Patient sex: F
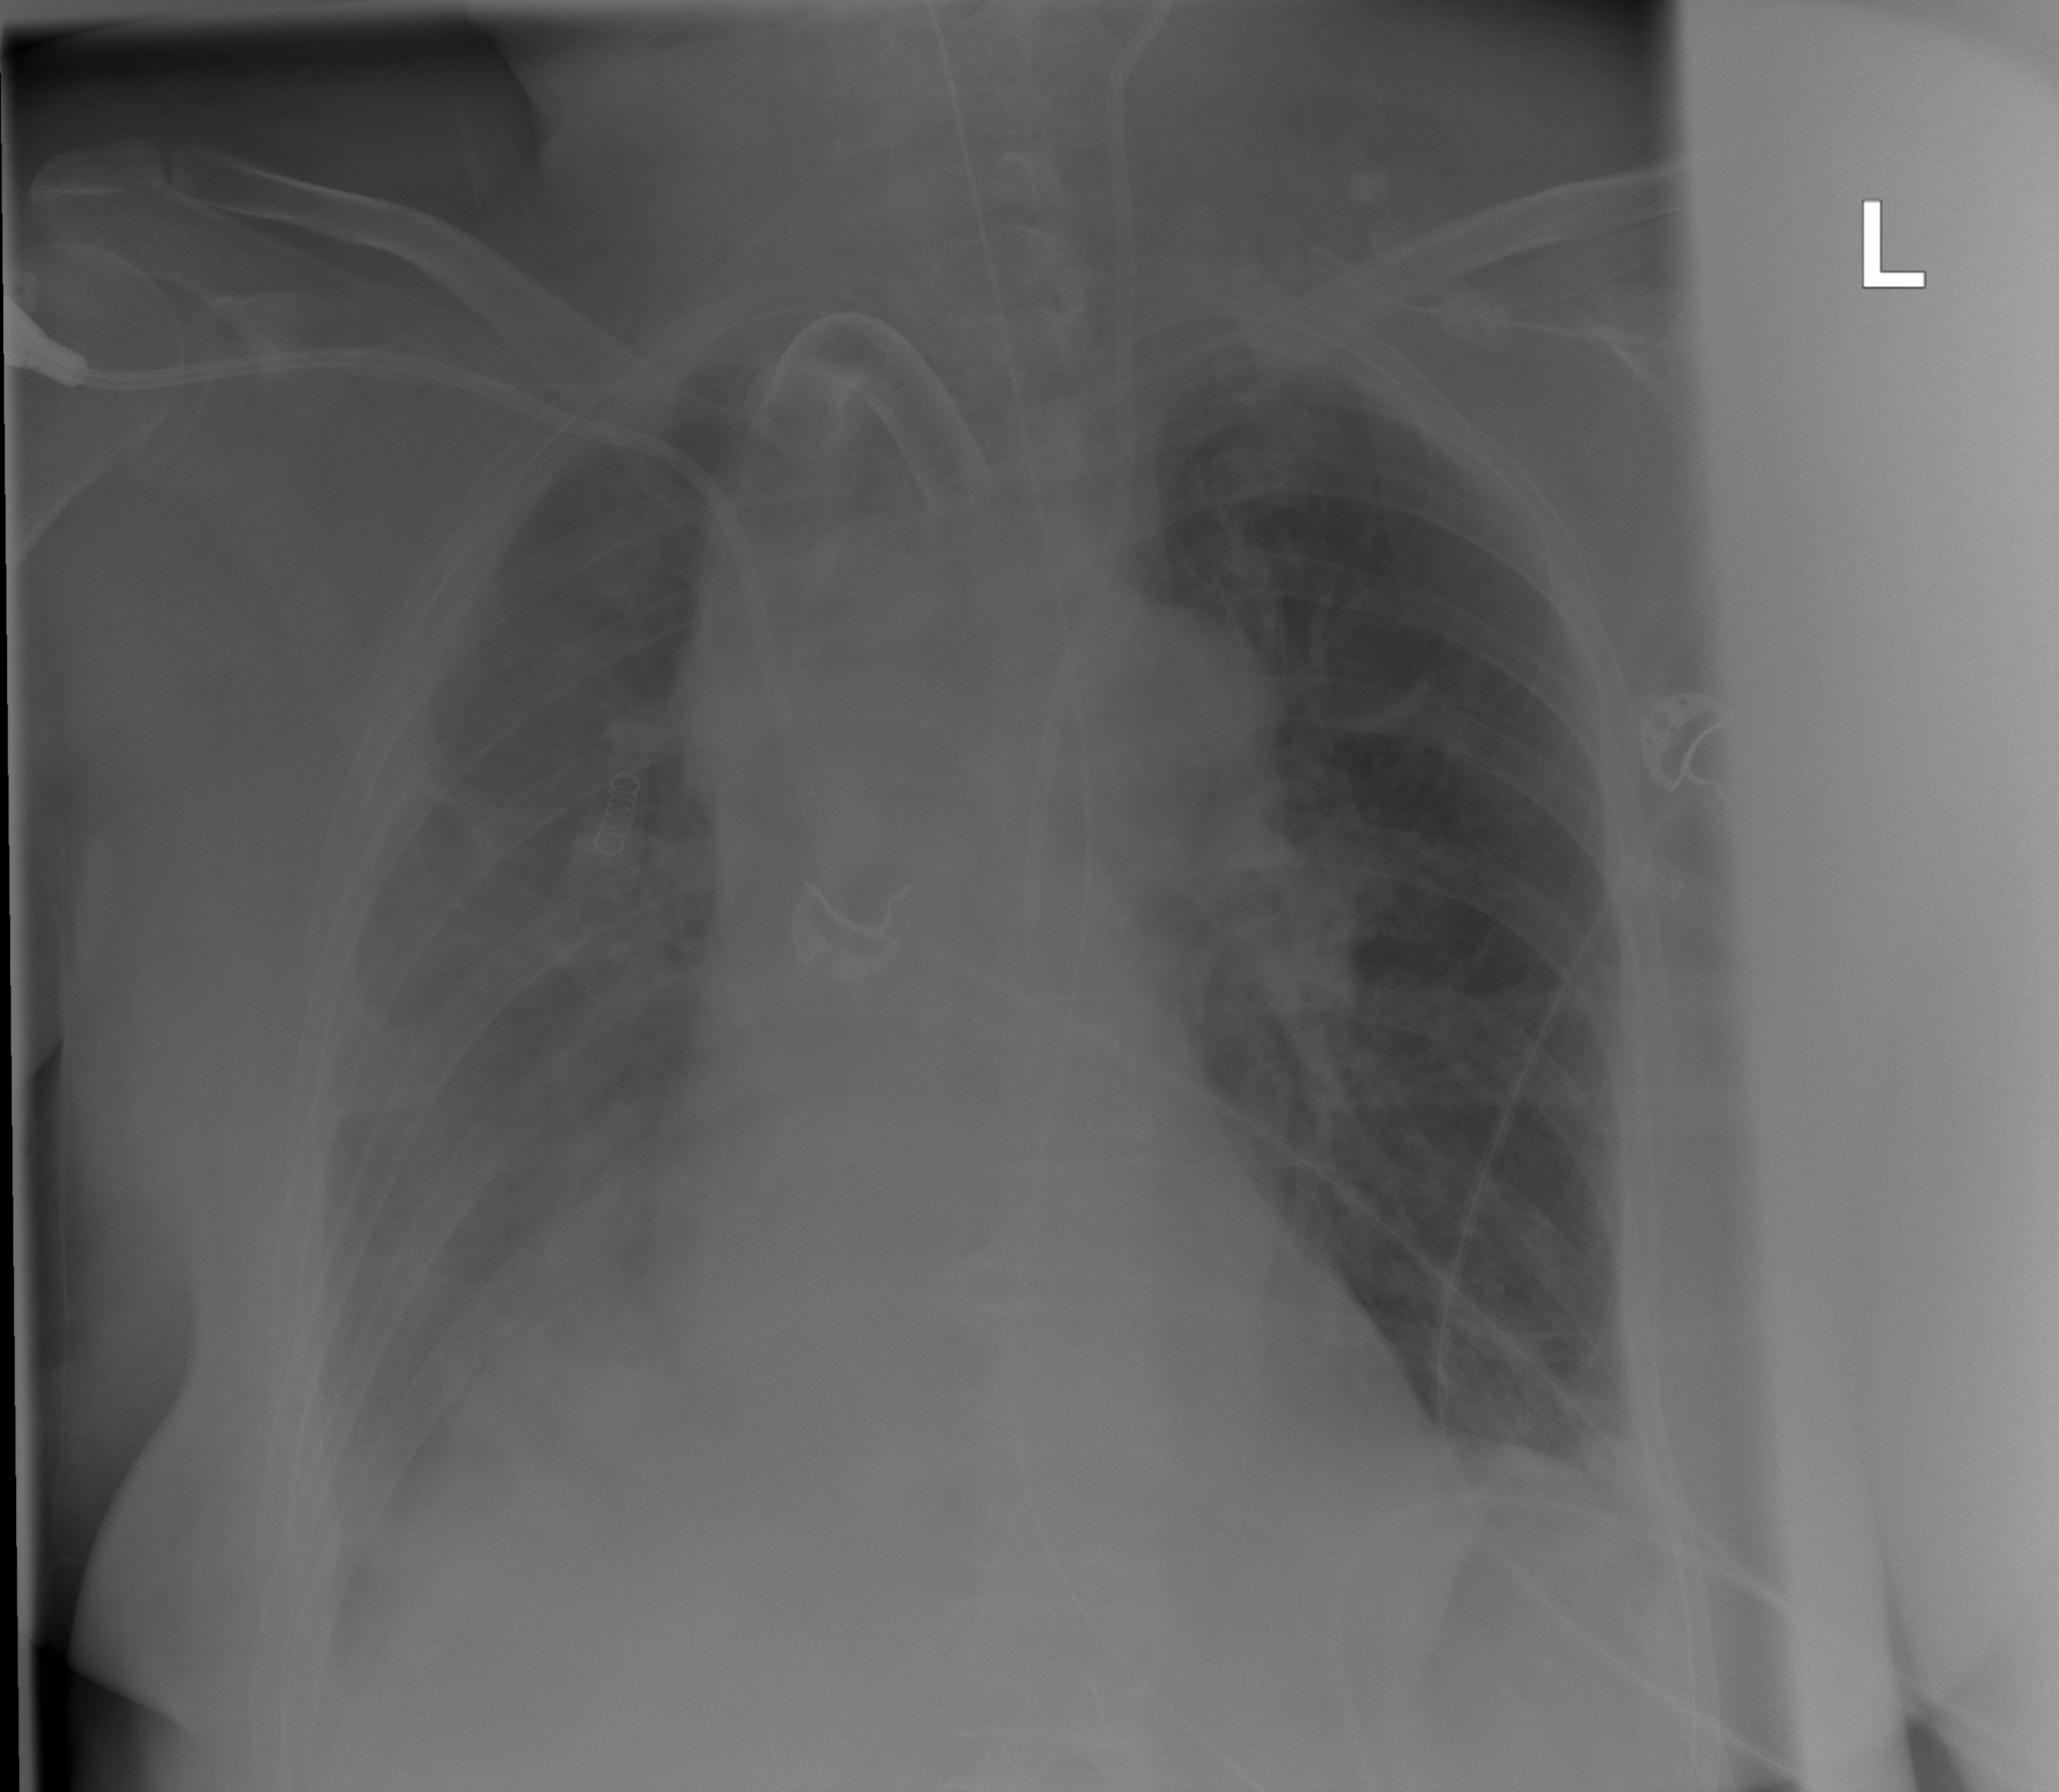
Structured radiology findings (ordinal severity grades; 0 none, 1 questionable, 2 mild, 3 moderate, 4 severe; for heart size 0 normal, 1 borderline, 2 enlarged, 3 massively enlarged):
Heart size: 0
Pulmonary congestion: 1
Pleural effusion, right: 2
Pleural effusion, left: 0
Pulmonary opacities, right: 2
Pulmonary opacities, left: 0
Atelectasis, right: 2
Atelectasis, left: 2